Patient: sex F, age 19
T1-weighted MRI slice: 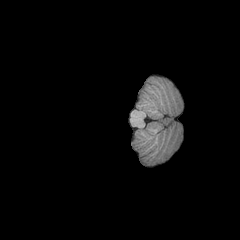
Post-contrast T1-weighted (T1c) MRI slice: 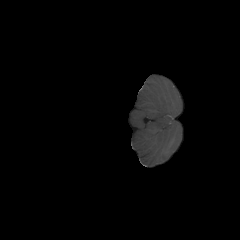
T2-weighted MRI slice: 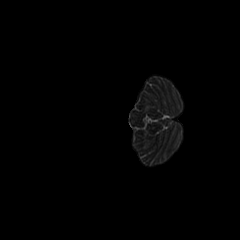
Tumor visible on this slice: no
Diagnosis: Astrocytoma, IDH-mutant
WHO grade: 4